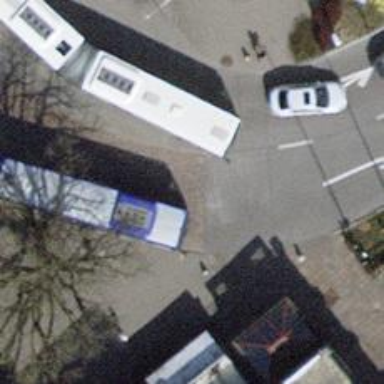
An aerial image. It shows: Bus stop equipped with public transport stop position.